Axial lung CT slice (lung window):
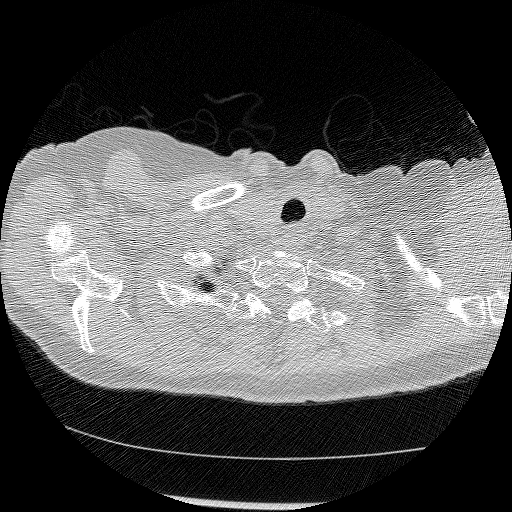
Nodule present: no